Question:
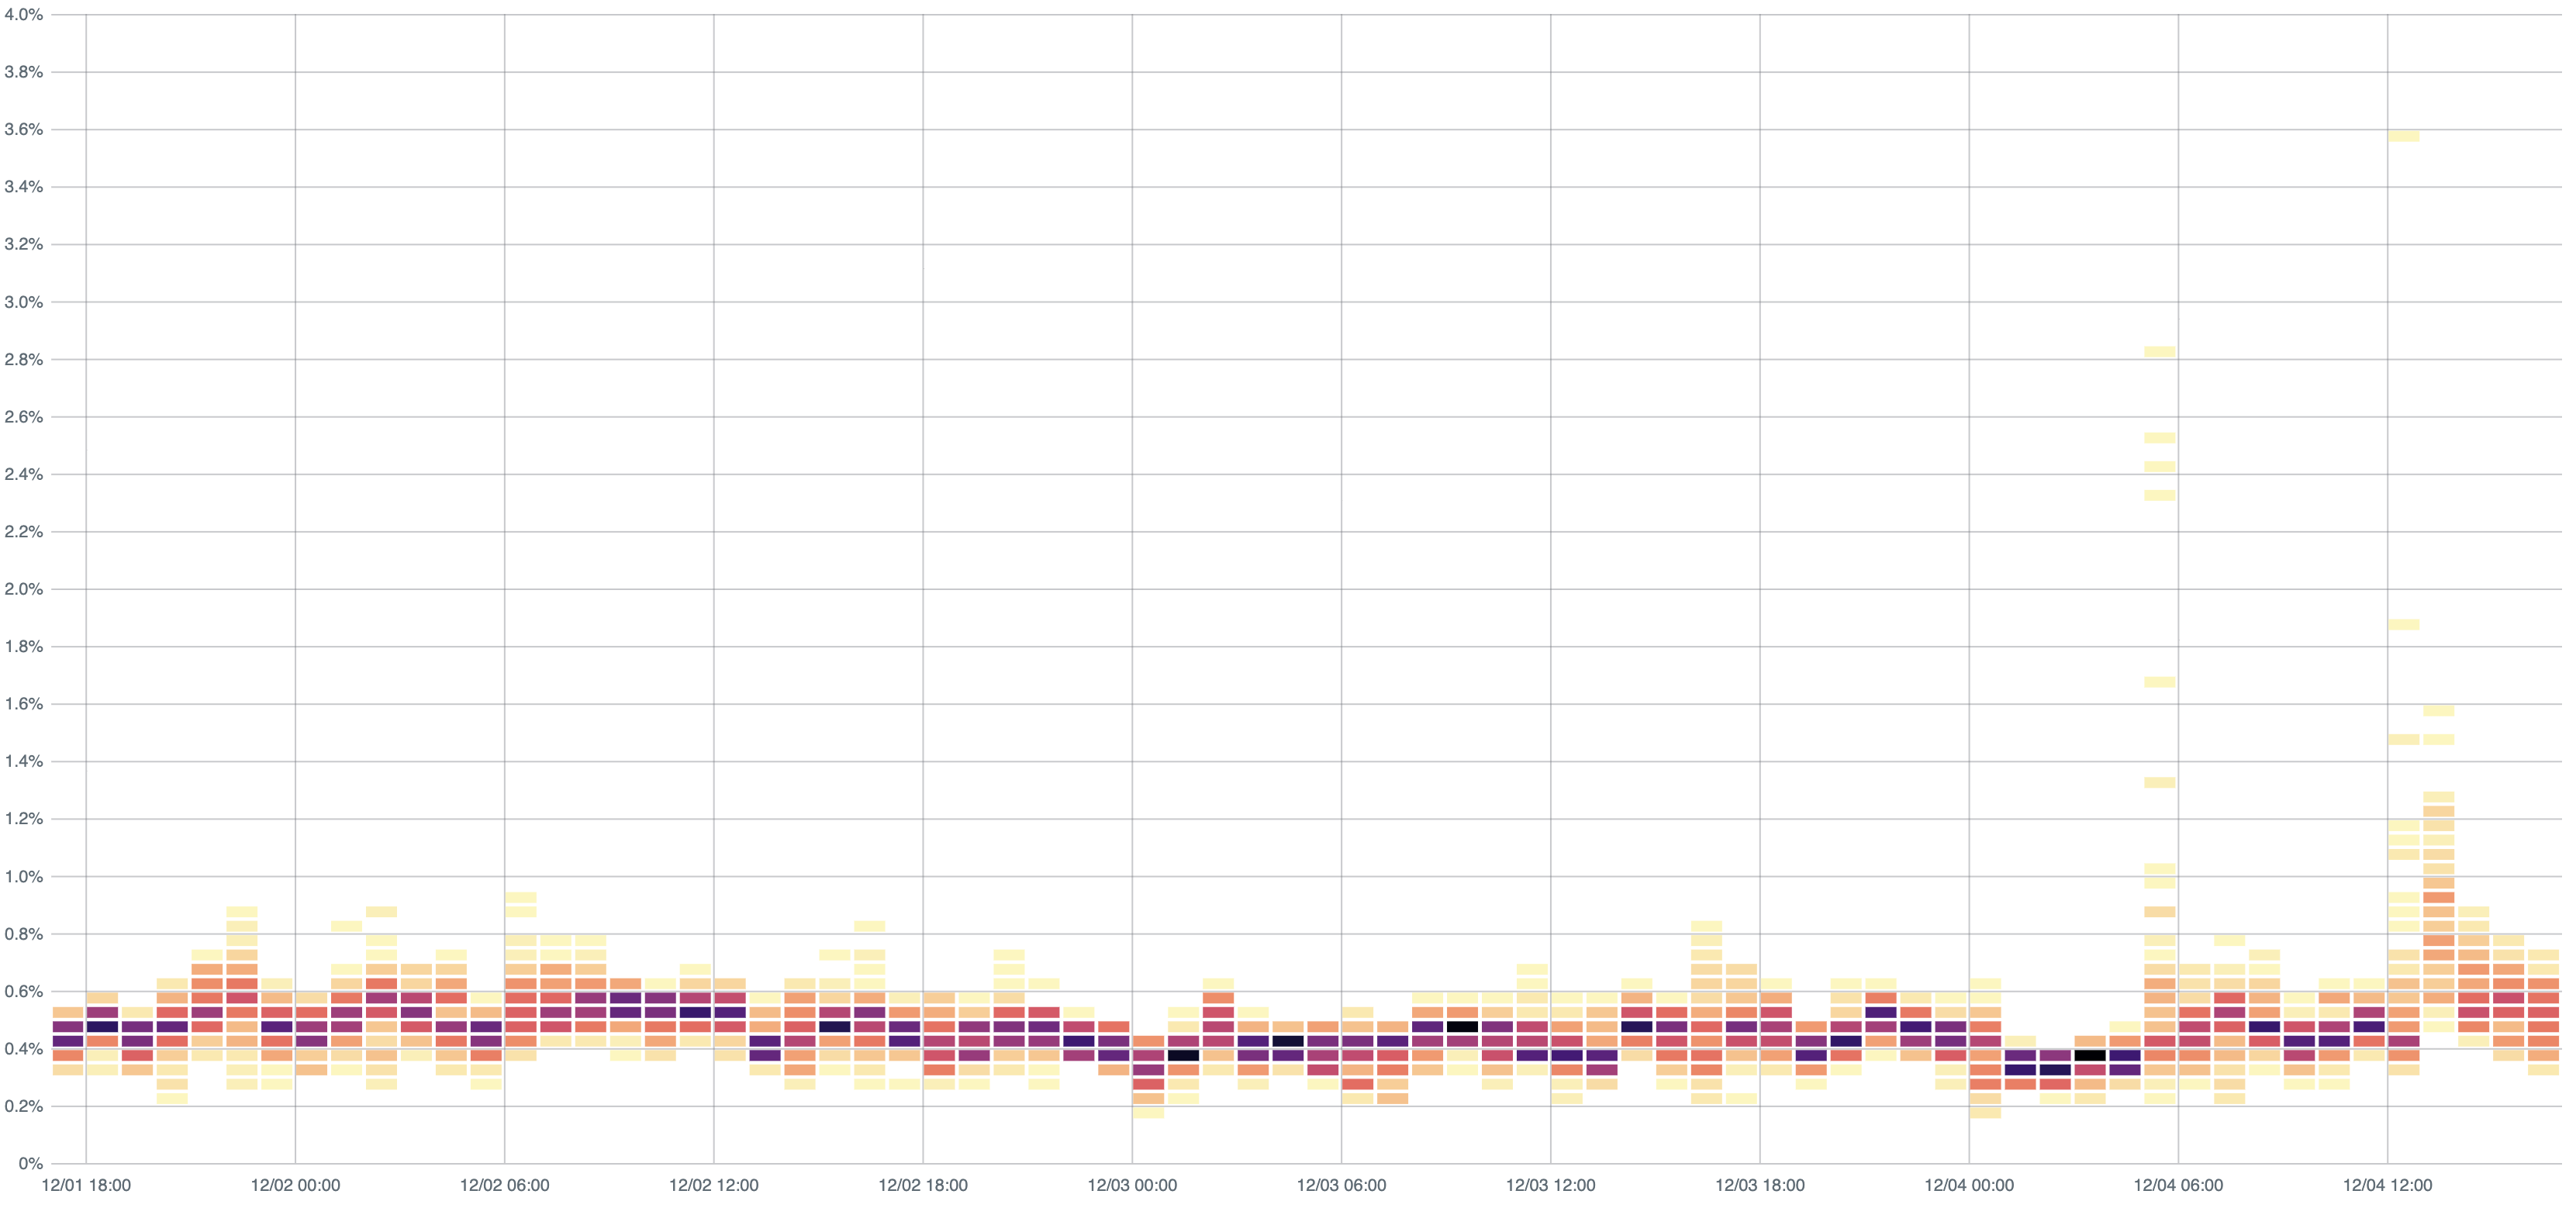
Answer: I think you are looking for a 2d histogram:
'''
import matplotlib.pyplot as plt
plt.hist2d(x, y)
'''
The default plot is not as pretty as your example, but you can play with it and change the colormap, bins, ...
This produces a plot much closer to your example:
'''
import numpy as np
import matplotlib.pyplot as plt
from matplotlib.colors import LinearSegmentedColormap
# example data
x = np.linspace(0, 10, 10000)
y = 0.5*x+np.random.randn(10000)
# make a custom colormap with transparency
ncolors = 256
color_array = plt.get_cmap('YlOrRd')(range(ncolors))
color_array[:, -1] = np.linspace(0, 1, ncolors)
cmap = LinearSegmentedColormap.from_list(name='YlOrRd_alpha', colors=color_array)
plt.hist2d(x, y, bins=[15, 30], cmap=cmap, edgecolor='white')
plt.show()
'''
The result is:
<URL>
I hope this is helpful.